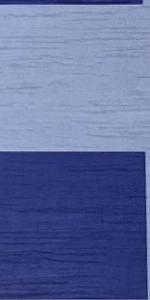
Label: Empty